Interaction volume radius: 5 \u00c5
Interaction volume height: 45 \u00c5
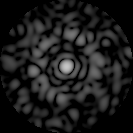
Disorder parameter: 0.8029